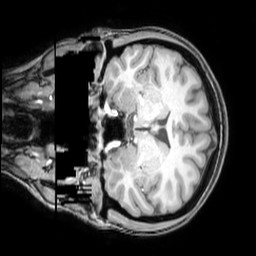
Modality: T1w
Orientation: coronal
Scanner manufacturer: philips
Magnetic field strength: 3 T
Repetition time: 0.008071 s
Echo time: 0.003695 s